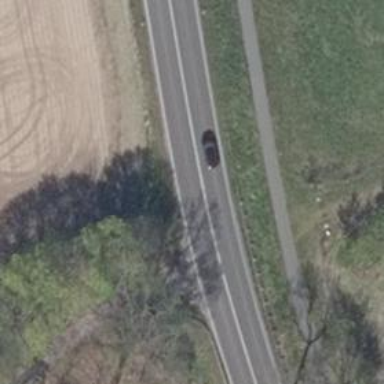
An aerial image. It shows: Primary road with asphalt surface.